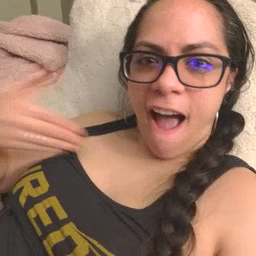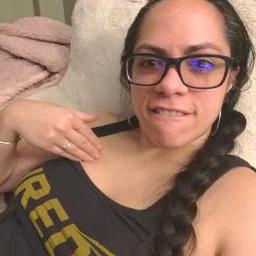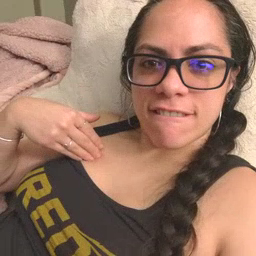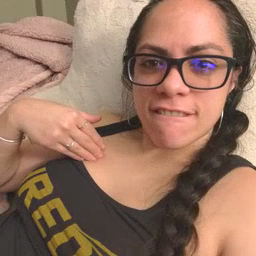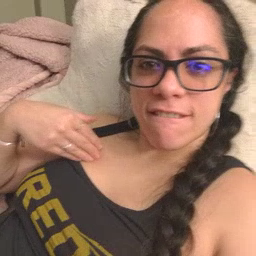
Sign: have